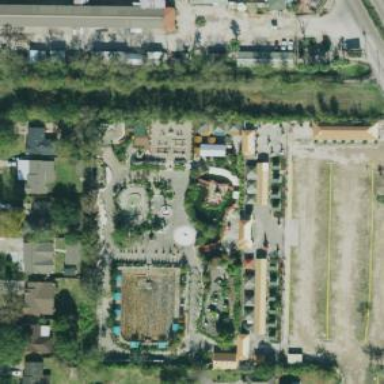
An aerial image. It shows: Theme park.